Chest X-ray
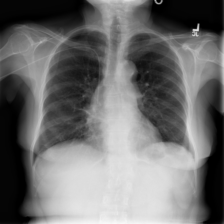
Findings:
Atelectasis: positive
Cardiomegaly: negative
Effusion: negative
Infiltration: negative
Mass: negative
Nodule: negative
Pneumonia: negative
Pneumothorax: negative
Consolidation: negative
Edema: negative
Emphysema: negative
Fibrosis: negative
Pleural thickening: negative
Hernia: negative